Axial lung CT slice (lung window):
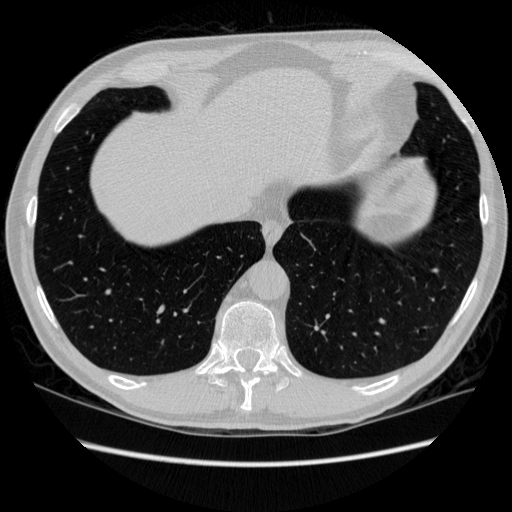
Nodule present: no